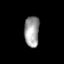
Tissue: lung
Cell type: Endothelial cells
Senescence score: 0.6715
Nuclear area (px): 455
Mean DAPI intensity: 156.503